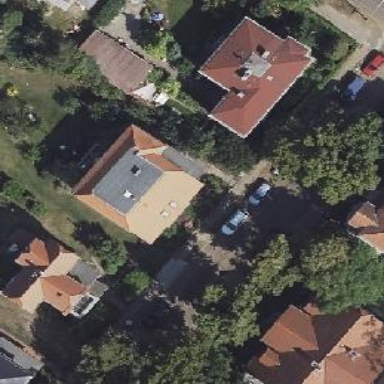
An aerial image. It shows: Half-hipped roof shape on the apartments building.